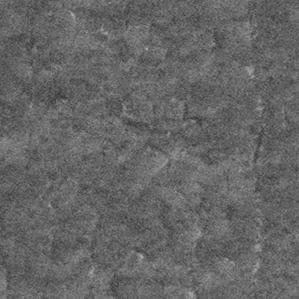
Label: frost